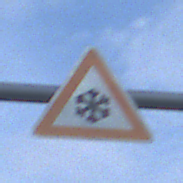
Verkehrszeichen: SchneeOderEisglaette
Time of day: MorningAfternoon
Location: Outdoor (Nature)
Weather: PartlyCloudy
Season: NotSpecified
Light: Natural